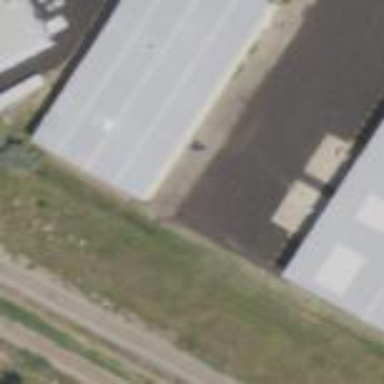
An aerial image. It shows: Commercial building.